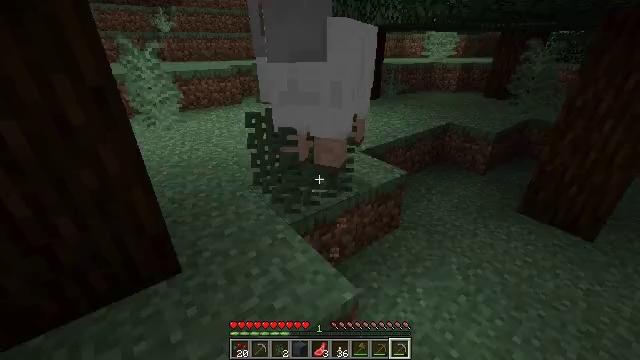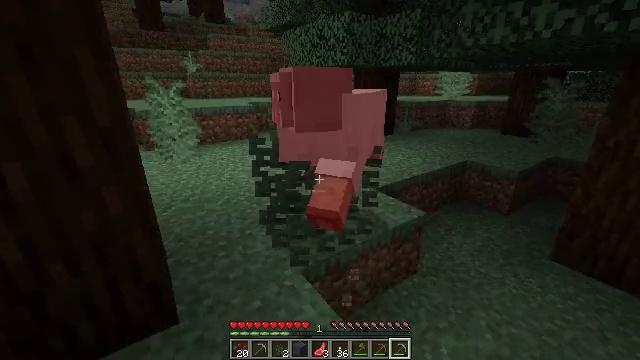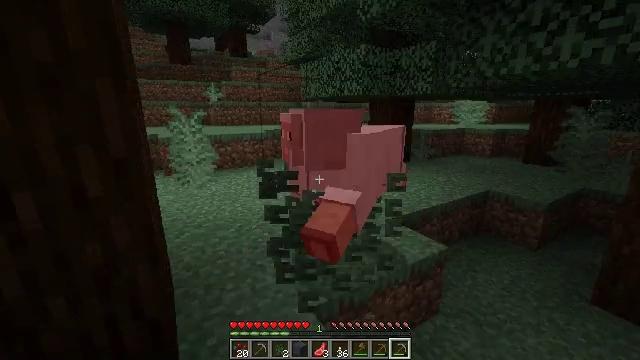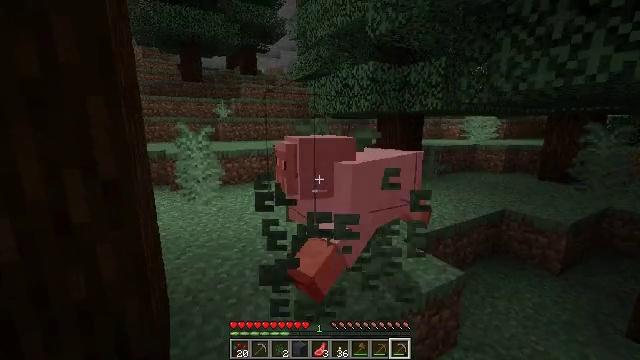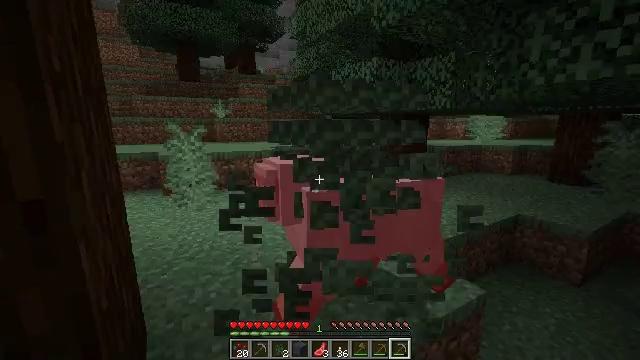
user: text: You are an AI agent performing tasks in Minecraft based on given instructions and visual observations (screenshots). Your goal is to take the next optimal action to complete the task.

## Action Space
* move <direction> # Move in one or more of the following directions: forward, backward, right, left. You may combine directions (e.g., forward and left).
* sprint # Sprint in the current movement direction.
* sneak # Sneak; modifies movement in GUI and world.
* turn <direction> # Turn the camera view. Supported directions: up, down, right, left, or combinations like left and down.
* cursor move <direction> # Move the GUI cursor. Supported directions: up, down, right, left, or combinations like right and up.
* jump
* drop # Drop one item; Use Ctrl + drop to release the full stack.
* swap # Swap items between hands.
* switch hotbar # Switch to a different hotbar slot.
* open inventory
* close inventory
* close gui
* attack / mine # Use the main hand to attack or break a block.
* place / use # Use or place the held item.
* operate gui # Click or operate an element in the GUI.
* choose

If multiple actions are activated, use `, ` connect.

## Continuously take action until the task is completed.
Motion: motion action
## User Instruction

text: Attack the large fern to gather it.
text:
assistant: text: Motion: move forward, turn left and up, attack / mine
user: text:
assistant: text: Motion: move forward, turn left and up
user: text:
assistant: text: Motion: move forward, turn left and up
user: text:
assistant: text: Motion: move forward, attack / mine
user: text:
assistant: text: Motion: attack / mine